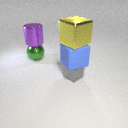
large yellow metal cube above small gray metal cube